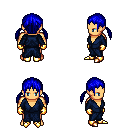
a pixel art fantasy rpg character, male body template, human, tanned skin, blue robe, gold greaves, blue twin-tailed hairstyle, gold gloves, gold boots, four views (front, back, left, right), 2x2 character sprite sheet, small pixel art, hard edges, no anti-aliasing